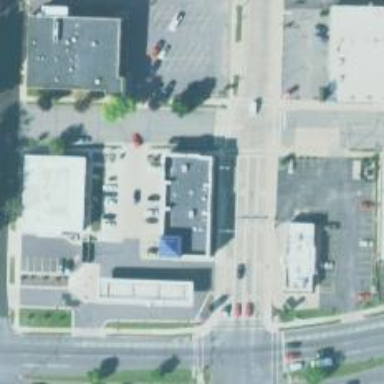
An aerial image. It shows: Convenience shop.